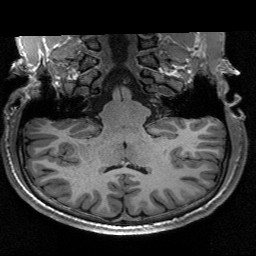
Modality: T1w
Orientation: sagittal
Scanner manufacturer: siemens
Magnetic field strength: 3 T
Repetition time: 2.53 s
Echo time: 0.00267 s